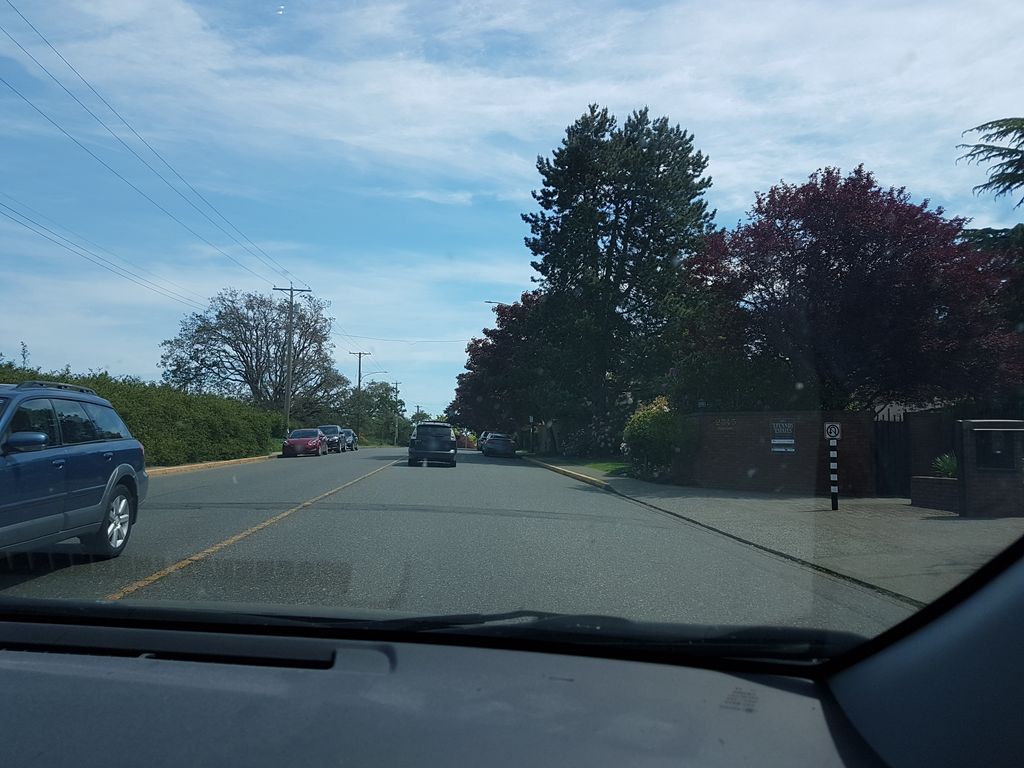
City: victoria